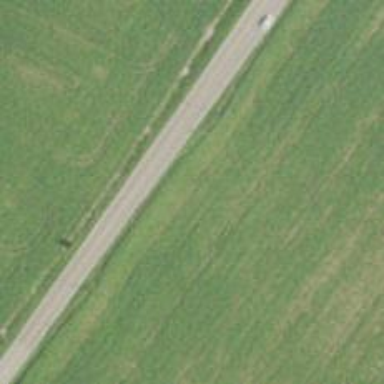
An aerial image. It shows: Asphalt road classified as primary highway.